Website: home-depot
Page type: account-dashboard
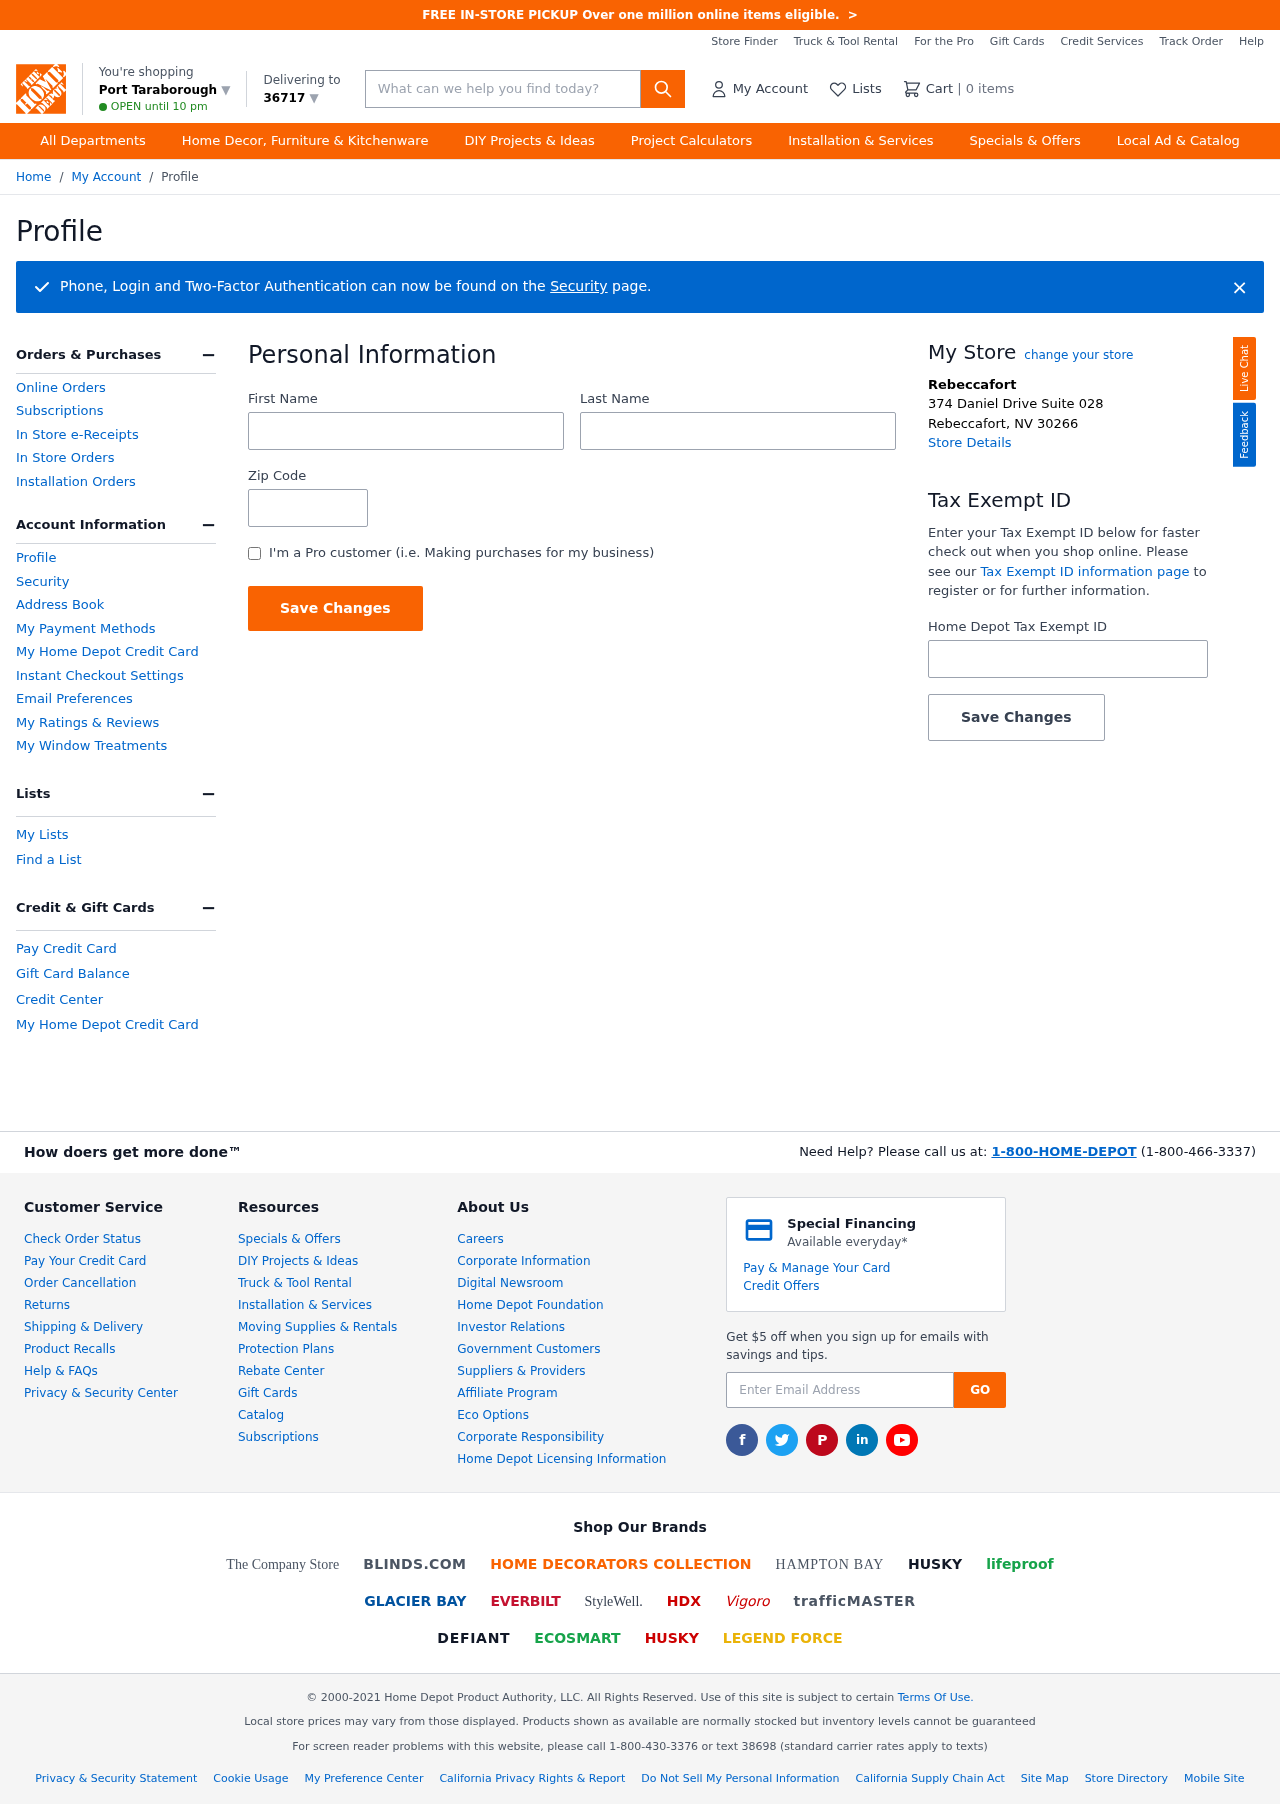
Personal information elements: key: PII_CITY
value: Port Taraborough ▼
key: PII_FIRSTNAME
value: Paul
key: PII_LASTNAME
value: Perez
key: PII_LOCATION1_CITY
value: Rebeccafort
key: PII_LOCATION1_CITY_STATE_ZIP
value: Rebeccafort, NV 30266
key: PII_LOCATION1_STREET
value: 374 Daniel Drive Suite 028
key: PII_POSTCODE
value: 36717 ▼
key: PII_POSTCODE
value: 36717
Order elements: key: ORDER_NUM_ITEMS
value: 0
Search elements: key: HEADER_SEARCH
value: What can we help you find today?